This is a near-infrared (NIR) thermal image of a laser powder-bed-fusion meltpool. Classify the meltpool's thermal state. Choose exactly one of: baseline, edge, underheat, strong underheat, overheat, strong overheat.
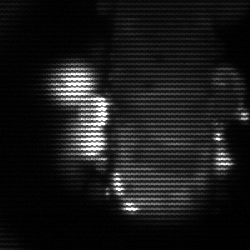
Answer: strong underheat